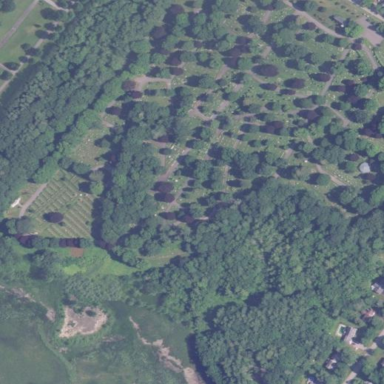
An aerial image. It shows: Cemetery.